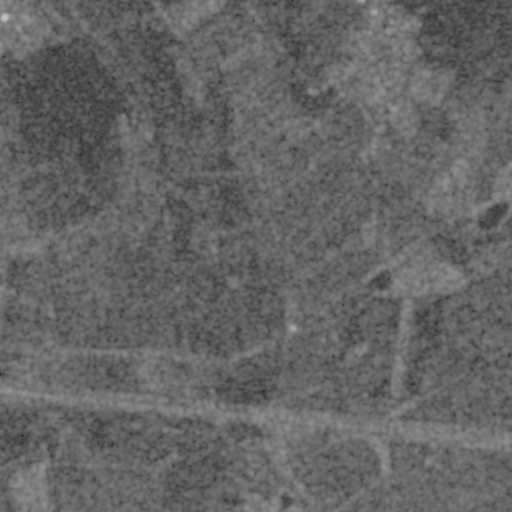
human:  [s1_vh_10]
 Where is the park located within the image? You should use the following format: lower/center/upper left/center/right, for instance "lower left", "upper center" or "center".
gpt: The park is located in the upper right of the image.
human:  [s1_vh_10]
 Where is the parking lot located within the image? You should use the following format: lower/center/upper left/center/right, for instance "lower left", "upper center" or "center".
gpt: The parking lot is located in the upper right of the image.
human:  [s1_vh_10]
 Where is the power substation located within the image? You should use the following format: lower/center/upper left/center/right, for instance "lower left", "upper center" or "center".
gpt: The power substation is located in the center of the image.
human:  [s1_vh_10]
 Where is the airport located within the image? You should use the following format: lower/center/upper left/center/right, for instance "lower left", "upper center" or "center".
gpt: There is no airport in the image.

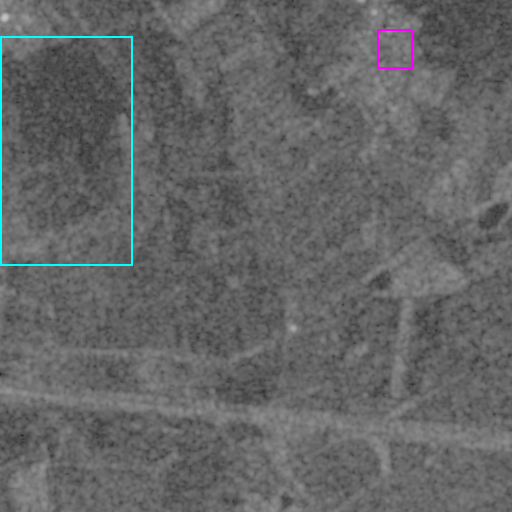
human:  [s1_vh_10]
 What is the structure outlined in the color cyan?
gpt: The structure outlined in cyan is a crop field.
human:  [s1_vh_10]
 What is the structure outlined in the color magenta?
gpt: The structure outlined in magenta is a park.
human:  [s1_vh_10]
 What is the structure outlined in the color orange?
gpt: There is no orange outline.